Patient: sex M, age 43
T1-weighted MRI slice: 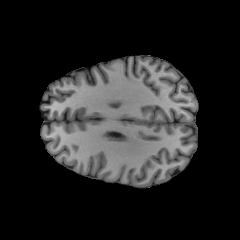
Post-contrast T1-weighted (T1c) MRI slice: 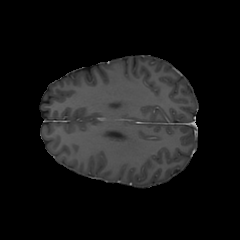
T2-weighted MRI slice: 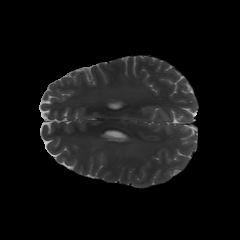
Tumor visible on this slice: no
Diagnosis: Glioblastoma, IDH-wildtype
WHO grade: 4